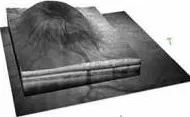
Left. Eyes.
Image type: medical_photograph (other_medical_photograph)